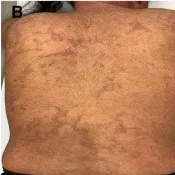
Back.
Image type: medical_photograph (skin_photograph)